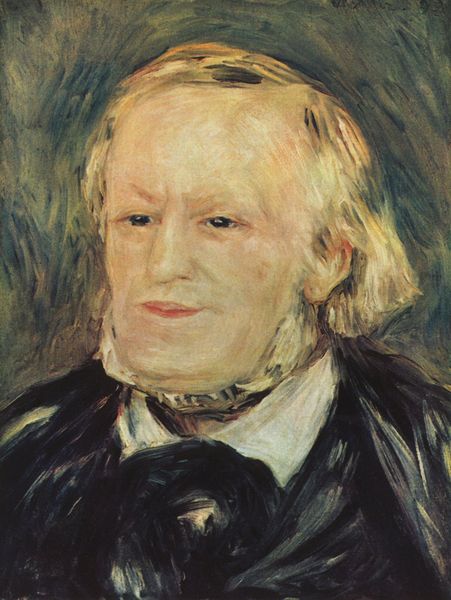
Titel: Porträt des Richard Wagner
Künstler: Pierre Auguste Renoir
Standort: Paris
Institution: Musée d'Orsay
Schlagwörter: blau, dunkel, gemälde, haut, mann, schatten, weiß, gelb, grün, impressionismus, ocker, braun, frisur, grau, haar, hell, hintergrund, licht, mund, nase, ohr, profil, renoir, schwarz, stirn, blick, rose, rot, schal, tuch, beige, schleife, anzug, bart, blond, hemd, jacke, schnurrbart, augen, falten, gesicht, inkarnat, kragen, mensch, vollbart, bildnis, blicken, hals, herr, holland, niederlande, portrait, porträt, schauen, öl, einsamkeit, einsam, pastos, auge, haare, mantel, musiker, person, augenbrauen, blässe, brustbild, kinn, lippe, lippen, locke, locken, ohren, rosa, scheitel, schulter, traurig, lächeln, farben, kette, farbe, linien, van gogh, ausdruck, rt, duktus, finster, glanz, halstuch, pupillen, robe, junge, teint, wange, augenbraue, hemdkragen, jackett, kinnbart, selbstporträt, skepsis, weste, striche, abstraktion, gogh, traurigkeit, komponist, bayreuth, richard, richard wagner, wagner, backenbart, stehkragen, farbauftrag, pinselstrich, barthaar, geheimratsecken, kotletten, karton, jüngling, verschwommen, pinselstriche, skeptisch, niederländer, porträ, fahrer, schmale lippen, schwar, meister, holländer, aquarelle, schwrz, jakce, verschmitzt, van, selbstportait, schulterporträt, mut, kottlette, schulterstück, portärt, wangenbart, bartwuchs, unbestimmt, blonf, bartbewuchs, farbnimbus, schulterportrait, nn, e, guasche, quarelle, ruc